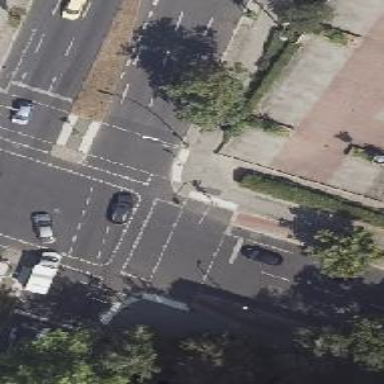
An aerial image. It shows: Footway with traffic signals at crossing.